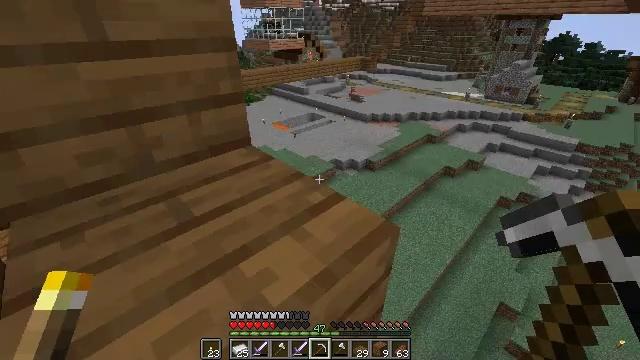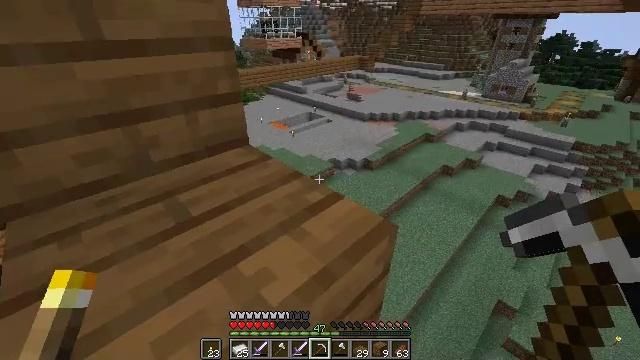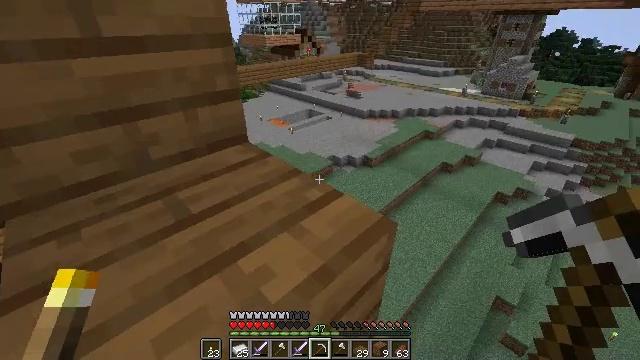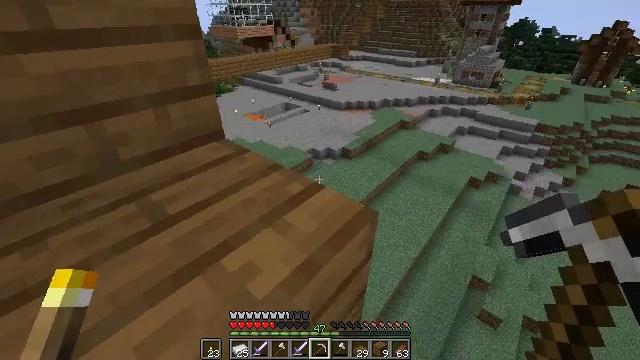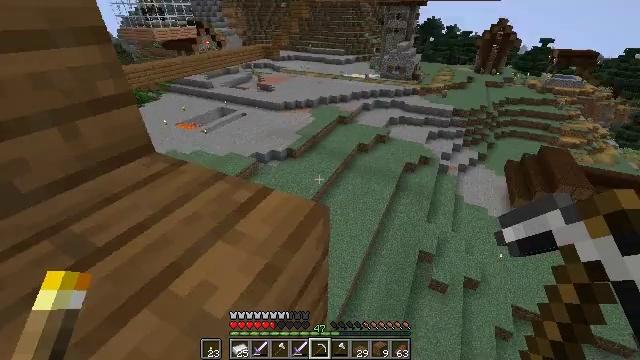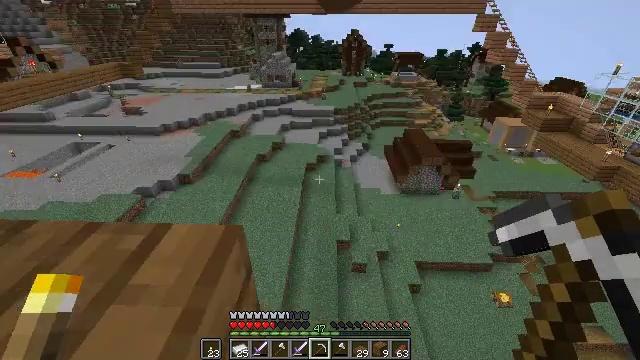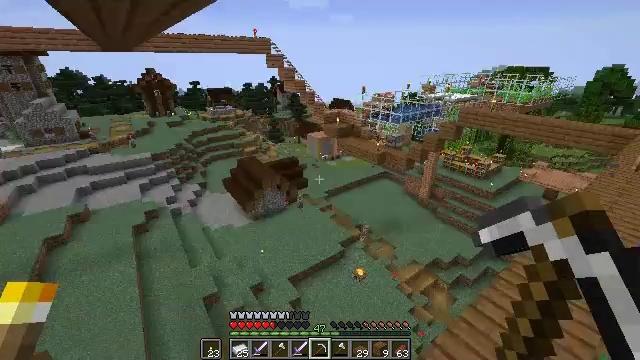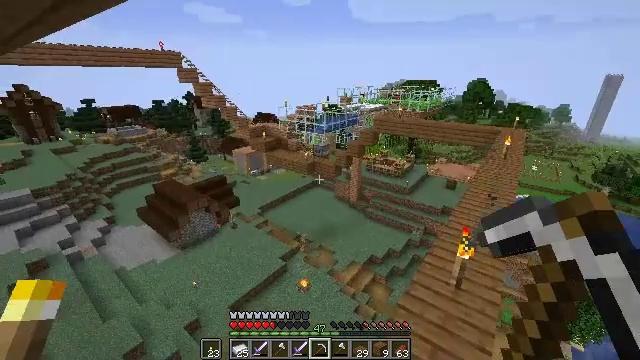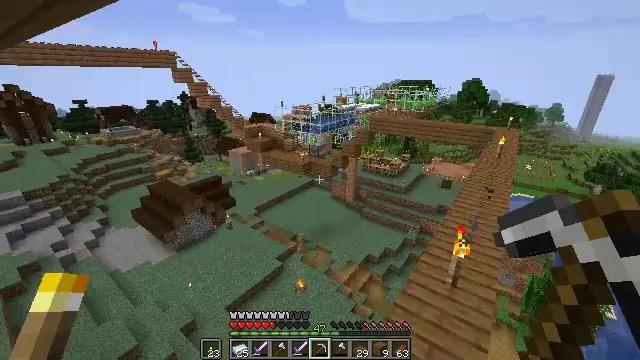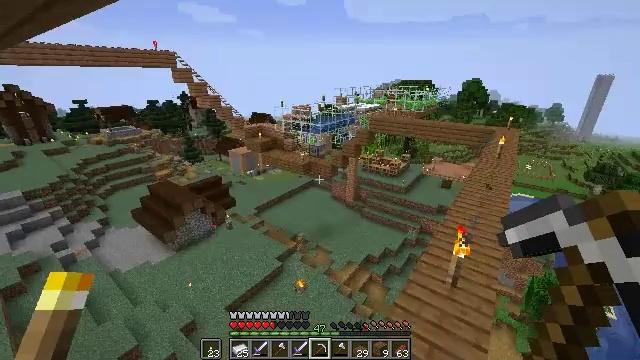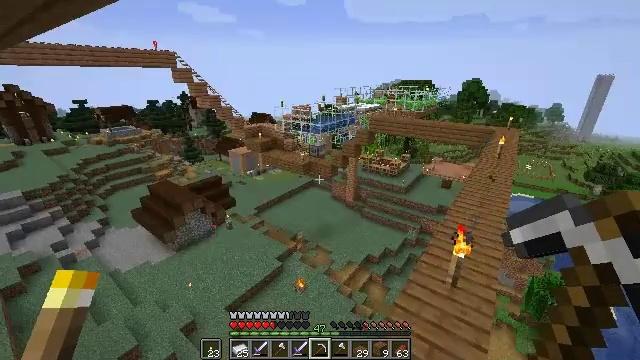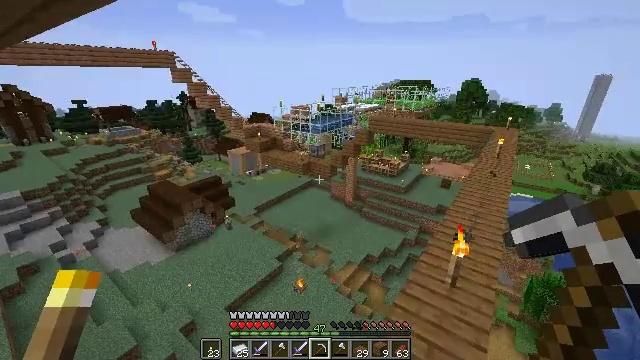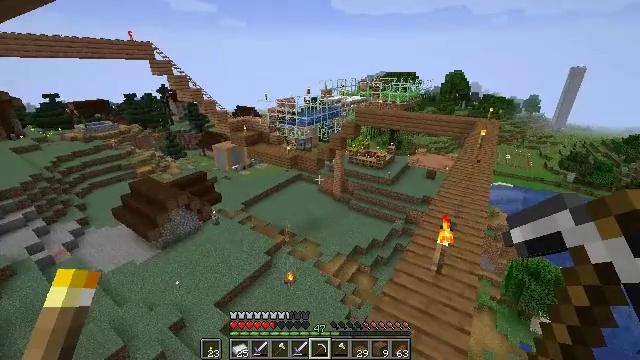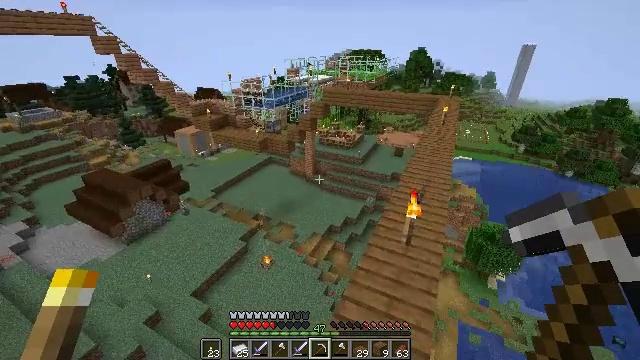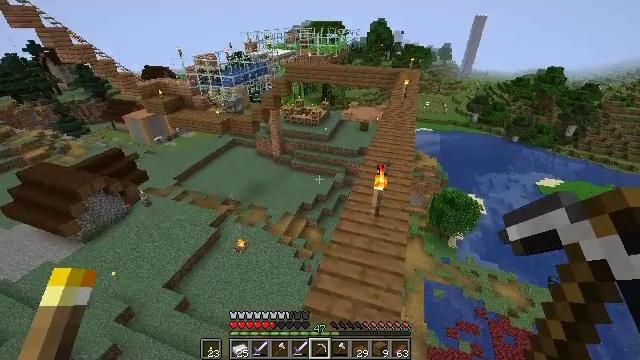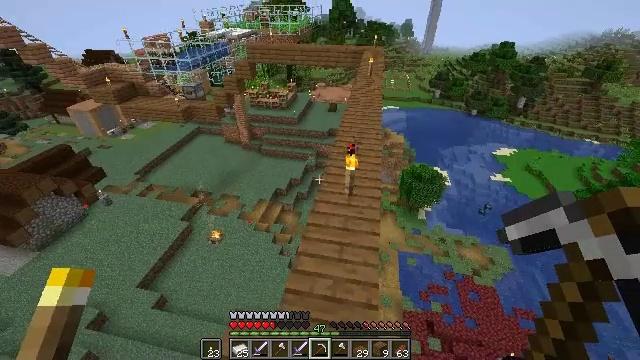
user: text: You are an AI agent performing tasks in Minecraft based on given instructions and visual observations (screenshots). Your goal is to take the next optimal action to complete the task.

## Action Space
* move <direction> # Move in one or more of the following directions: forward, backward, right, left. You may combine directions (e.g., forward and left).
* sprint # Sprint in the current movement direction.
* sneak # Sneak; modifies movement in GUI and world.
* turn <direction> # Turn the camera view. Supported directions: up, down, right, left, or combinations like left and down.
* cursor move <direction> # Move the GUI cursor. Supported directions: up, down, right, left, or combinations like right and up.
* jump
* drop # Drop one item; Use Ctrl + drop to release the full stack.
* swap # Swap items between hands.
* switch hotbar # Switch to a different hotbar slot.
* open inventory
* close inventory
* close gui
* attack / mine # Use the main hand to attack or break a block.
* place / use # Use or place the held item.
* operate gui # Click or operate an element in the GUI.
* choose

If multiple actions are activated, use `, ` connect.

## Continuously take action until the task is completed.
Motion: motion action
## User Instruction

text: Break spruce planks from a structure.
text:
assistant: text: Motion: no_op
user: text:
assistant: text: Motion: no_op
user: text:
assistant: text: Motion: turn right and down
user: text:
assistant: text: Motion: turn right
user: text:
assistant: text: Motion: turn right and up
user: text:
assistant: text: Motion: turn right and up
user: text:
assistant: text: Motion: turn right and up
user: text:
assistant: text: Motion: no_op
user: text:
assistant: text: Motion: no_op
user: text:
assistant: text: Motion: no_op
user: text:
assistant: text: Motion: no_op
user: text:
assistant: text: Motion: turn right and down
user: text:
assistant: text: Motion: turn right and down
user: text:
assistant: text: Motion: turn right and down
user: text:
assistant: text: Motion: turn right and down
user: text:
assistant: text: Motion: turn right
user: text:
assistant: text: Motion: no_op
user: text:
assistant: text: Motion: no_op
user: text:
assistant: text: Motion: no_op
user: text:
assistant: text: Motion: no_op
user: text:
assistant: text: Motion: move forward
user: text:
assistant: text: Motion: move forward
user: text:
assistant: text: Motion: move forward
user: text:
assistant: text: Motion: move forward, turn right and up
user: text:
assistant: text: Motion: move forward, turn right and up
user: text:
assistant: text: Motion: move forward, turn up
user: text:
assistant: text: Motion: move forward, sprint, turn up
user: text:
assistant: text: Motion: move forward, sprint, turn up
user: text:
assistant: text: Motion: move forward, sprint, turn up
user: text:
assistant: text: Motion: move forward, sprint